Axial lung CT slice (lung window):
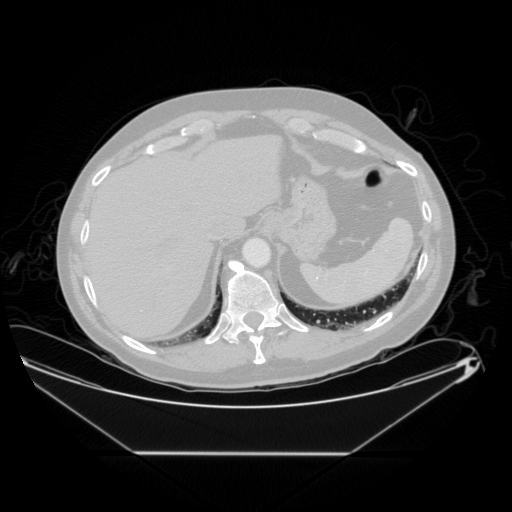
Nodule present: no